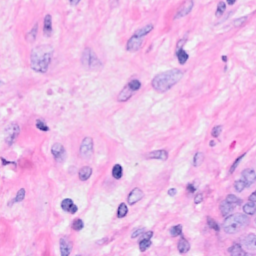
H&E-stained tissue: Breast